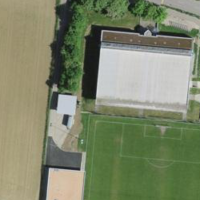
EUNIS habitat code: 55
Species observed at this site:
Milvus milvus